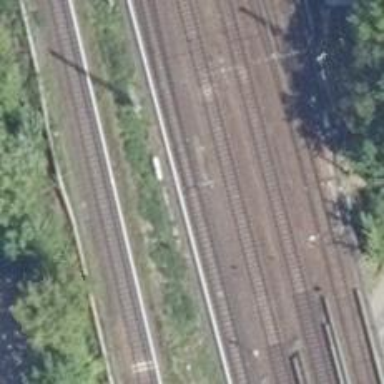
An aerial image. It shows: Light rail line with electrified rail using contact line.